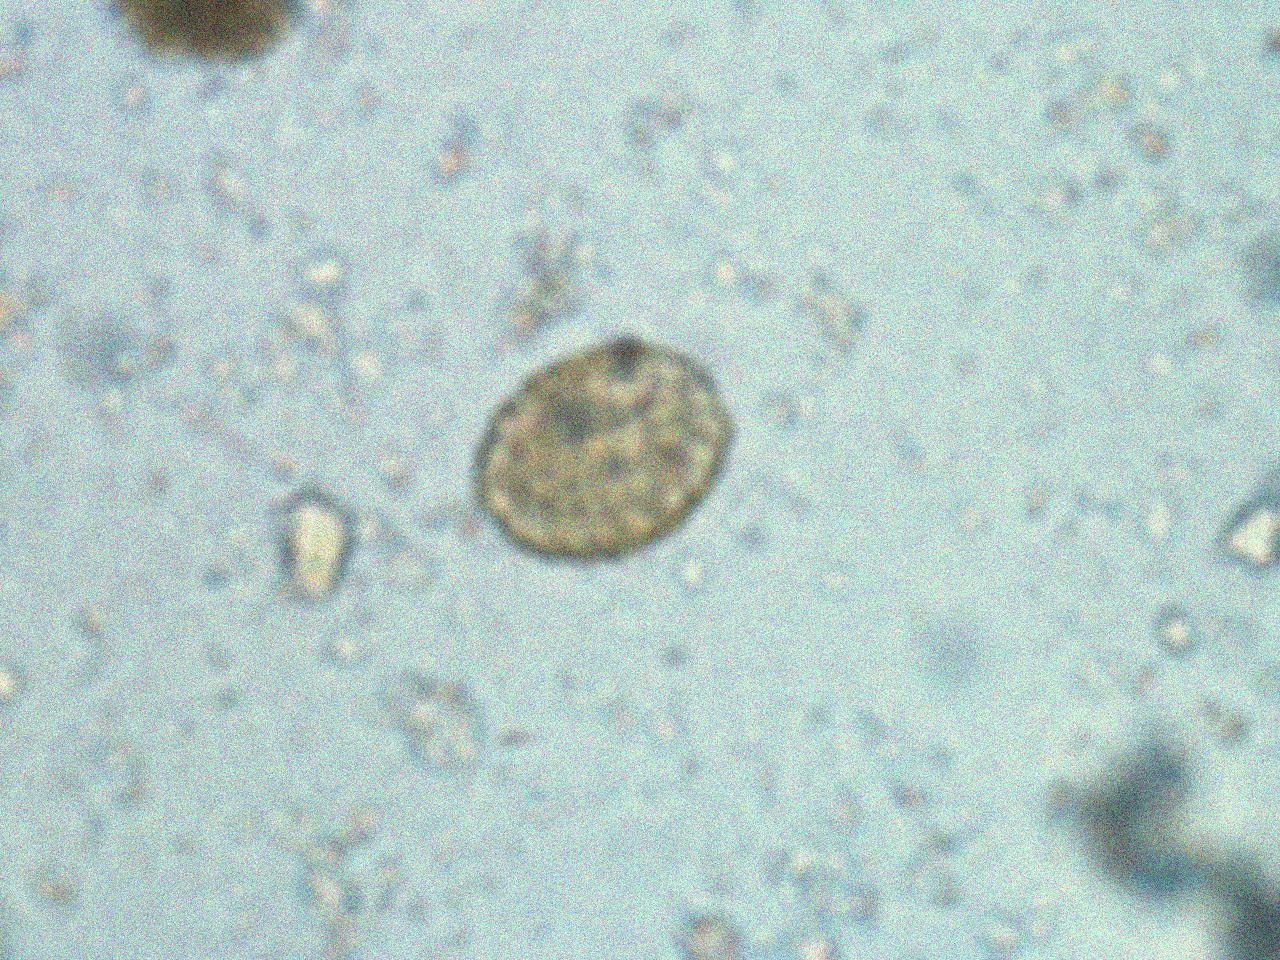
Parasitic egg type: Ascaris lumbricoides